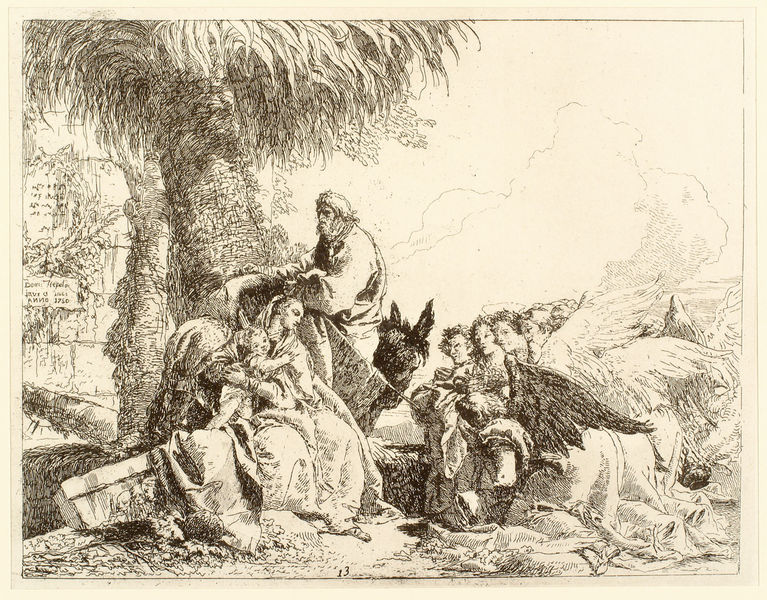
Titel: Die Flucht nach Ägypten
Künstler: Domenico Giovanni Tiepolo
Institution: Berlin, Kupferstichkabinett
Schlagwörter: baum, flügel, himmel, mann, menschen, sitzen, frau, skizze, zeichnung, weg, wolke, rembrandt, rauch, kind, esel, engel, reiten, fassade, beobachten, mauer, grafik, baby, rast, draussen, palme, flucht, druck, druckgraphik, schilder, jesus, maria, hirten, josef, ägypten, beobachtung, neid, crhistus